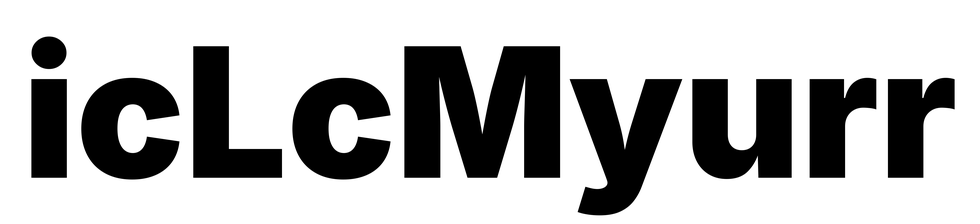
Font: Inter_Black